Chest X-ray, AP view. Patient: 62 years old, sex F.
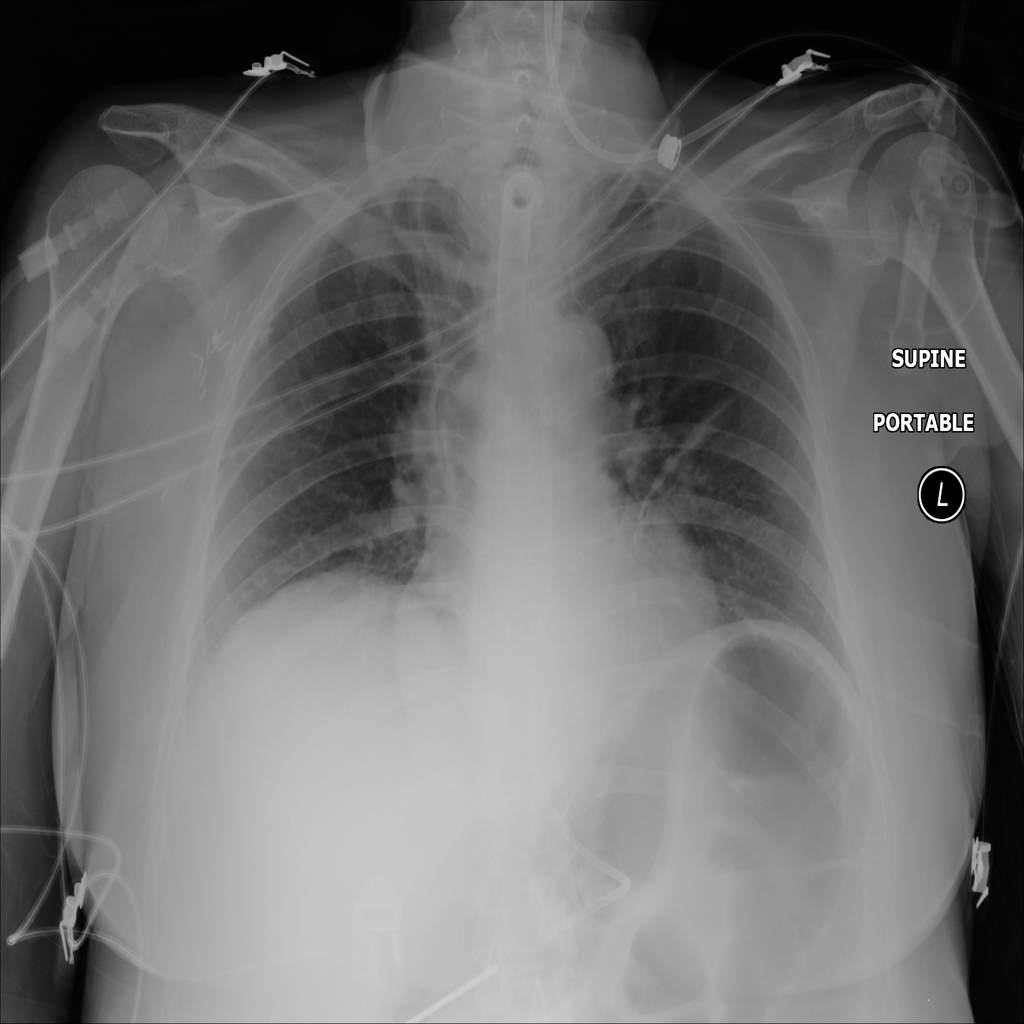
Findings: No Finding